【题型】填空题　【知识点】立体几何　【难度】easy
如图，$\triangle ABC$是直角三角形，$\angle ACB=90^\circ$，$PA\perp$平面$ABC$，此图形中有\_\_\_\_\_\_\_个直角三角形．

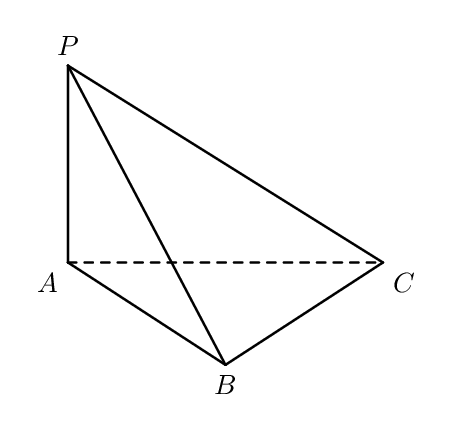
【解答】
\noindent \textbf{【答案】}$4$

\noindent \textbf{【解析】}解：由$PA\perp$平面$ABC$，则$\triangle PAC$，$\triangle PAB$是直角三角形，又由已知$\triangle ABC$是直角三角形，$\angle ACB=90^\circ$
所以$BC\perp AC$，从而易得$BC\perp$平面$PAC$，所以$BC\perp PC$，所以$\triangle PCB$也是直角三角形，
所以图中共有四个直角三角形，即：$\triangle PAC$，$\triangle PAB$，$\triangle ABC$，$\triangle PCB$．

\noindent 故答案为：$4$